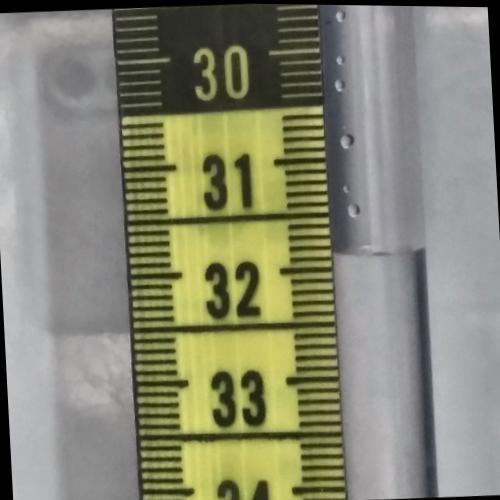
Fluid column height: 31.9 cm